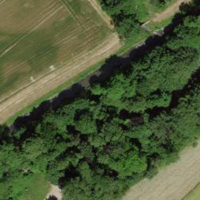
EUNIS habitat code: 52
Species observed at this site:
Petasites hybridus
Lamium galeobdolon